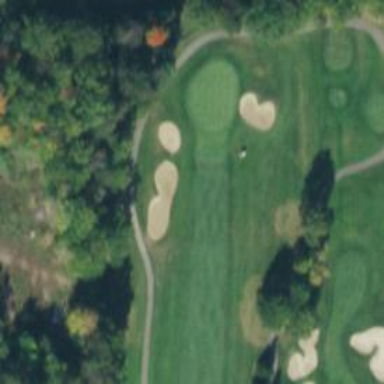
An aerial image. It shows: Golf green.